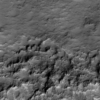
Label: not_dusty